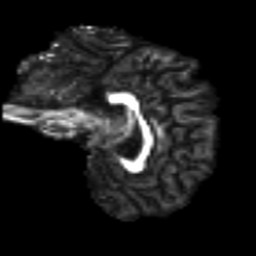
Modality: FA
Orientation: sagittal
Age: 29
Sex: female
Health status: ill
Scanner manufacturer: siemens
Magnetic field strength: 3 T
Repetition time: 6.5 s
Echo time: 0.062 s